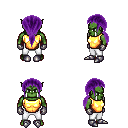
a pixel art fantasy rpg character, male body template, orc, green skin, gold chest armor, white pants, purple ponytail hairstyle, metal gloves, metal boots, four views (front, back, left, right), 2x2 character sprite sheet, small pixel art, hard edges, no anti-aliasing